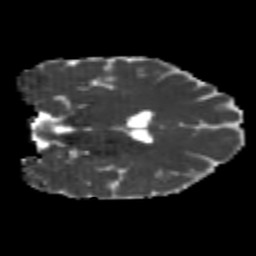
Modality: MD
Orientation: coronal
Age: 21
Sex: female
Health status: healthy
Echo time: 0.074 s